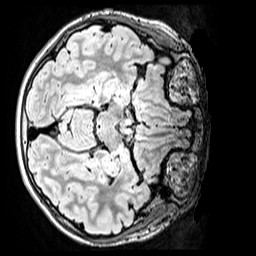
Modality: FLAIR
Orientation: axial
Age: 10
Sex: male
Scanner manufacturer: siemens
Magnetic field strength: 3 T
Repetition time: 5 s
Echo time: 0.388 s